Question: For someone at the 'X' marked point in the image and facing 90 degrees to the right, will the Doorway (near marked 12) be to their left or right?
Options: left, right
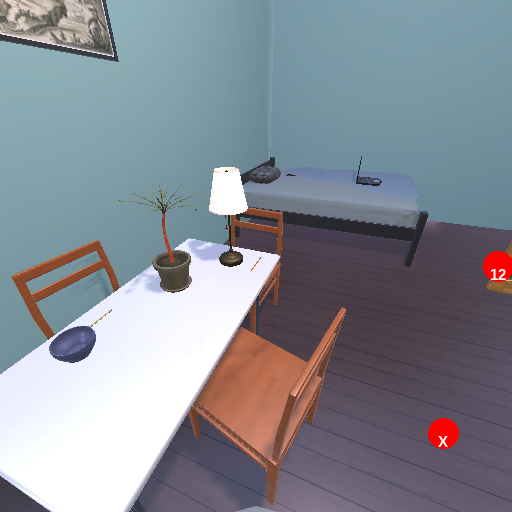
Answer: left